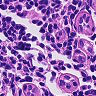
Metastatic tissue present: no